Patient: sex F, age 72
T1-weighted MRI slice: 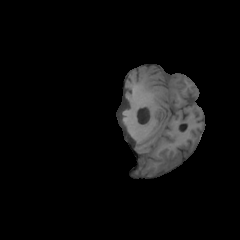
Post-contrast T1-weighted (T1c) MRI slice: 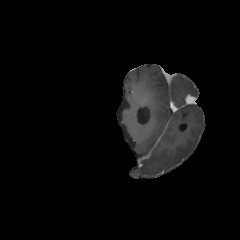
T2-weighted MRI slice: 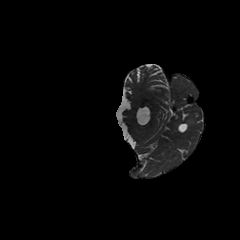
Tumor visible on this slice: no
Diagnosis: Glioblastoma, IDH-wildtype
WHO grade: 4